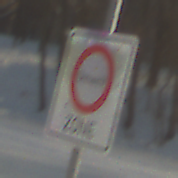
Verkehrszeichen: BeginnUmweltzone
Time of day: MorningAfternoon
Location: Outdoor (Suburban)
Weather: PartlyCloudy
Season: NotSpecified
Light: Natural